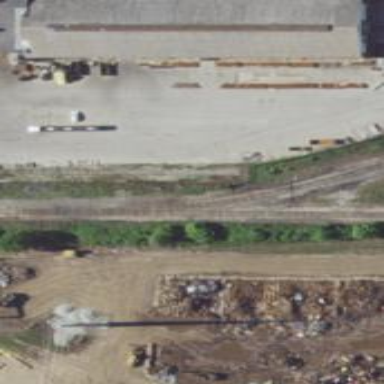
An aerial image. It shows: Rail spur service.